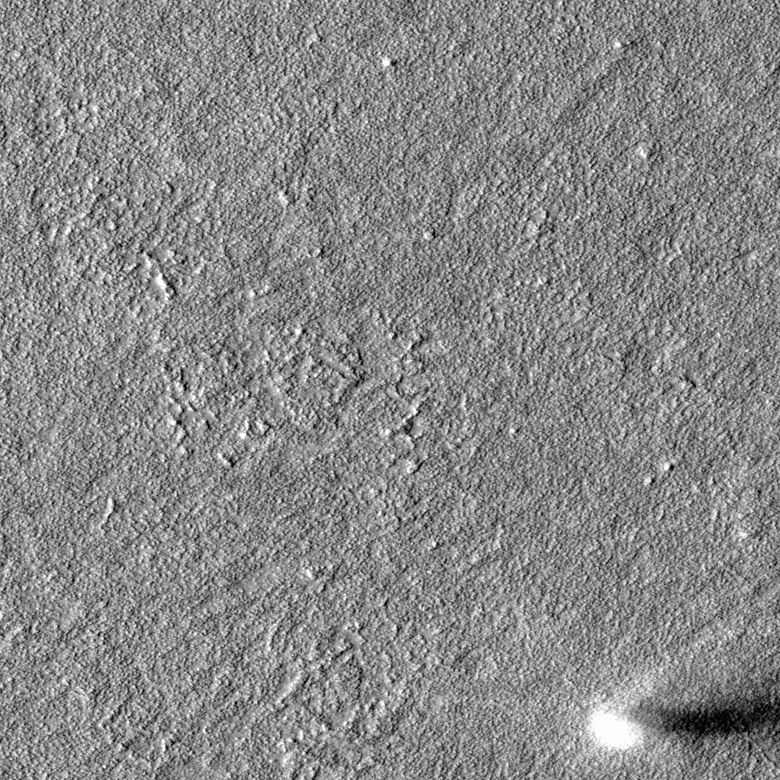
Label: dustdevil